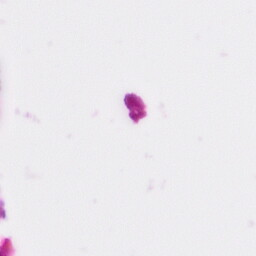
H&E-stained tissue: Pancreatic